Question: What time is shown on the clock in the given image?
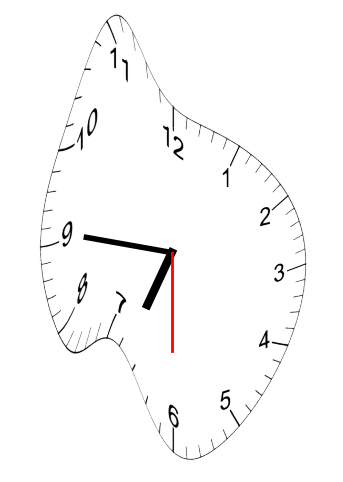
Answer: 06:45:30